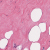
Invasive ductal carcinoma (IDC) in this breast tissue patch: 0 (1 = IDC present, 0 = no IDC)